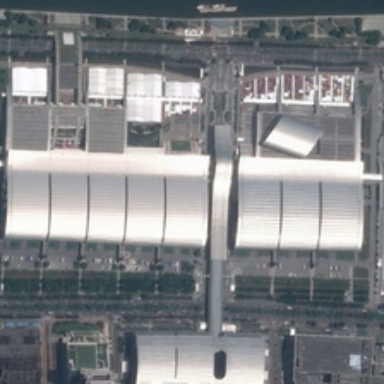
There are three striped white buildings located alongside the road .